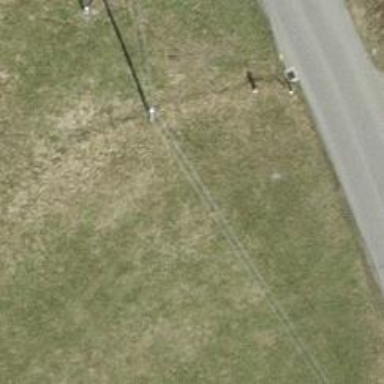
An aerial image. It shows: Minor power line.